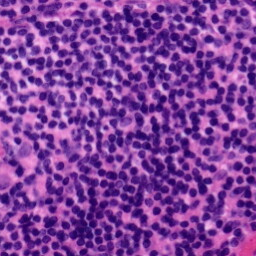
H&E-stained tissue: Tonsil